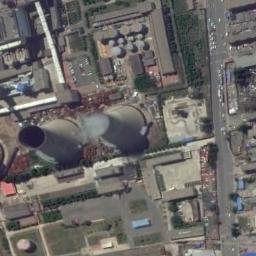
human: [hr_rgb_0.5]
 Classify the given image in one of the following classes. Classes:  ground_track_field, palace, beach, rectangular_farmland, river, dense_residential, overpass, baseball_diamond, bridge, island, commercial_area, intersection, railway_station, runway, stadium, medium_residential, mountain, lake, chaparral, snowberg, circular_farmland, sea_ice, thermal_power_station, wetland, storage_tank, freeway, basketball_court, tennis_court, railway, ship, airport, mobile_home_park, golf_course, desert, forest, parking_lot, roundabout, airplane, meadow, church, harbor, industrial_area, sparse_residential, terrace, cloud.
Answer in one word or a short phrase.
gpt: thermal_power_station